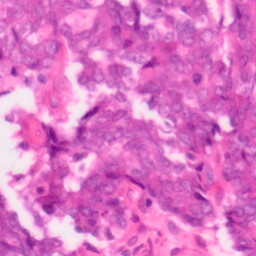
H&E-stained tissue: Colon